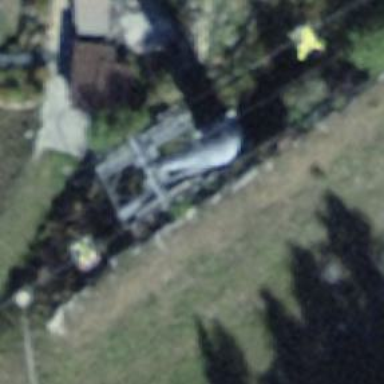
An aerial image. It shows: Pylon for aerialway.